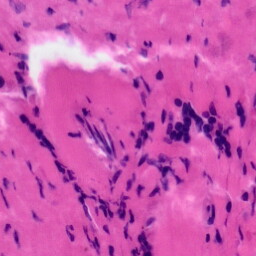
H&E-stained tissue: Tonsil